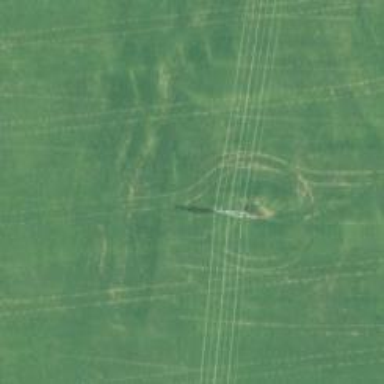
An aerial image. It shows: H-frame designed tower for power lines.